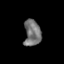
Tissue: skin
Cell type: Epithelial cells
Senescence score: 0.2841
Nuclear area (px): 428
Mean DAPI intensity: 116.185